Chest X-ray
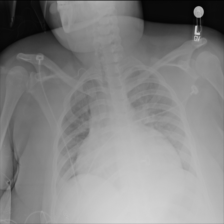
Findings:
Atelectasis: negative
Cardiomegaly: negative
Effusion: negative
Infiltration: positive
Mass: negative
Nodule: negative
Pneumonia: negative
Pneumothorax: negative
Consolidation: negative
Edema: negative
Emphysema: negative
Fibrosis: negative
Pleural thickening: negative
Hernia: negative